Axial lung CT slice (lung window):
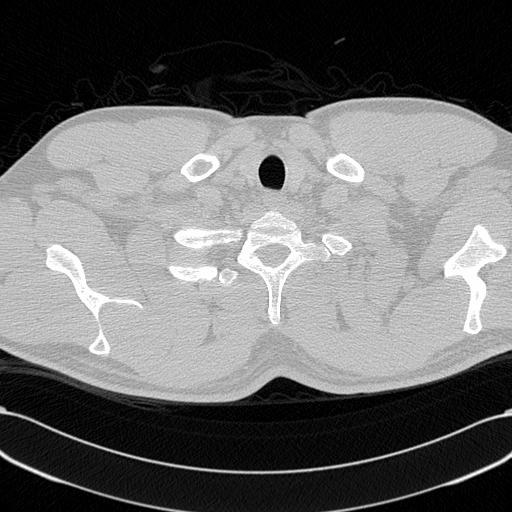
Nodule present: no